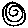
Label: circle